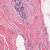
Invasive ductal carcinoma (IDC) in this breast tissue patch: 0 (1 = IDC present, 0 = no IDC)